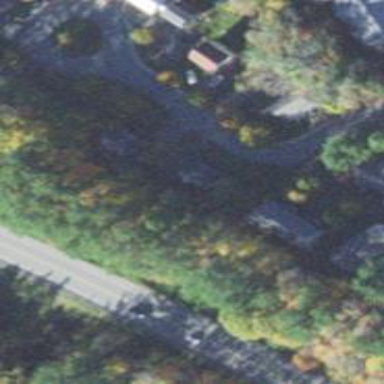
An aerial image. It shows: Simple and straightforward house.